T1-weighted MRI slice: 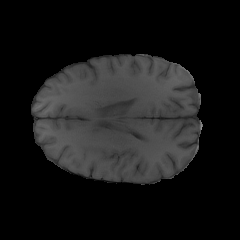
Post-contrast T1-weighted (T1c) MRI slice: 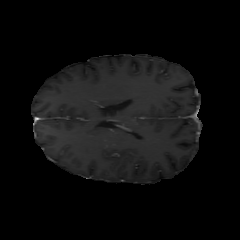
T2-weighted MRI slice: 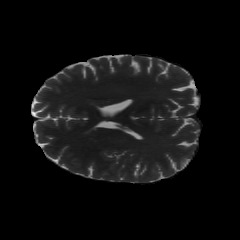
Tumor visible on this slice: no